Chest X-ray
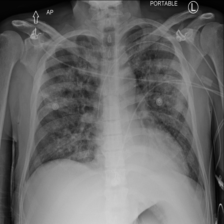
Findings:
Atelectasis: negative
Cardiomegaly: positive
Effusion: positive
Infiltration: negative
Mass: negative
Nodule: negative
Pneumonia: negative
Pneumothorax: negative
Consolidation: negative
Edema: negative
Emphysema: negative
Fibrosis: negative
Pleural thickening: negative
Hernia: negative